Question: In firefox, I'm able to request a video stream of a window with
'''
navigator.mediaDevices.getUserMedia({
video: {
mediaSource: 'window',
},
})
'''
This produces a dialog like this:

I only care about the current window. Is there a way to specify in my call to 'getUserMedia' that I would like the current tab (or window) only?
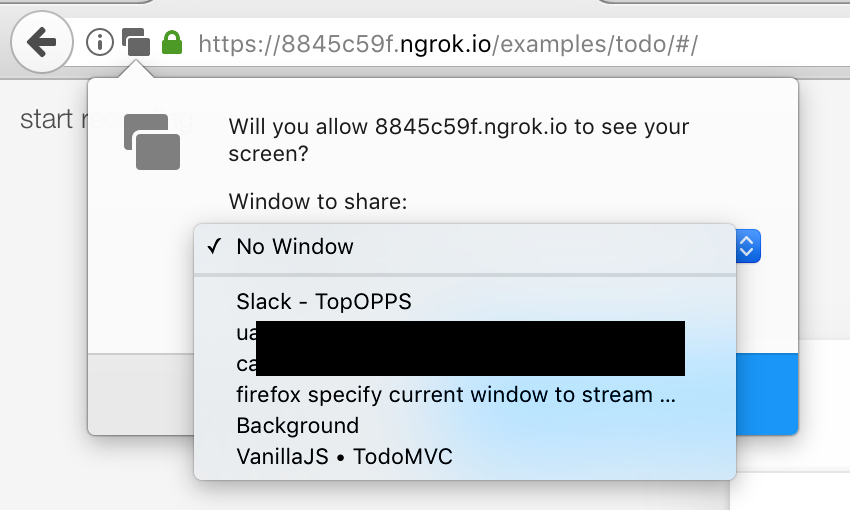
Answer: I don't think so no...
What FF implements here is not really specified yet, but w3c is working on a new API which will take care of Screen Capture: <URL>.
While it's not what Firefox did implement, there is a <URL> in this paper about why 'deviceId' can't and will not work on such requests:
> Each potential source of capture is treated by this API as a discrete media source. However, display capture sources MUST NOT be enumerated by enumerateDevices, since this would reveal too much information about the host system.Display capture sources therefore cannot be selected with the deviceId constraint, since this would allow applications to influence selection; setting deviceId constraint can only cause the resulting MediaStreamTrack to become overconstrained.
So, once again even if FF does not implement this API yet, we can assume they do follow this same rule for their current implementation, for the same reasons.
However, what will apparently be possible to do when this API will come to life, is to use the <URL>, could we even hope for a "current-tab" constraint?